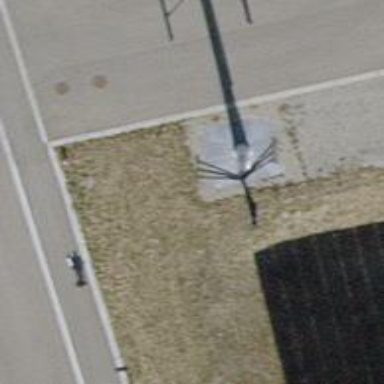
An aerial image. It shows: Wind power generator employing wind turbines.